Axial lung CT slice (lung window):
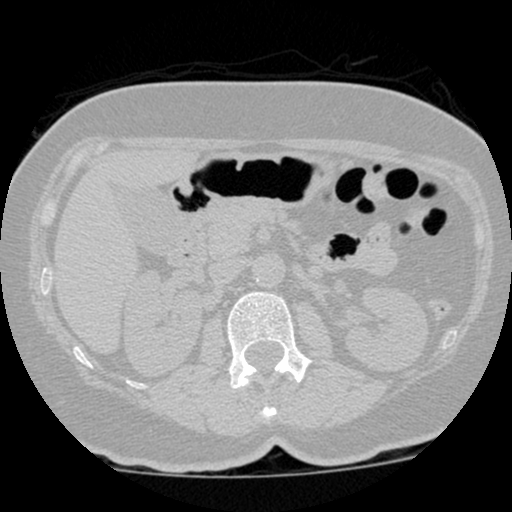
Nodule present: no